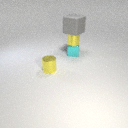
large gray rubber cube above small yellow metal cylinder